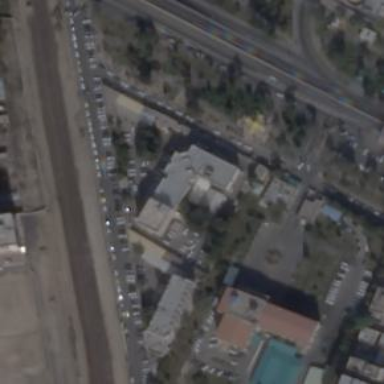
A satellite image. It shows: Courthouse building.